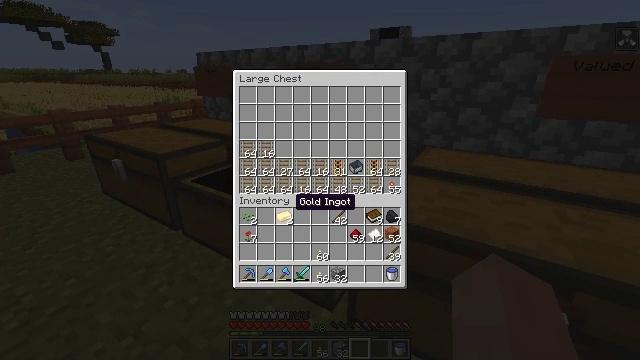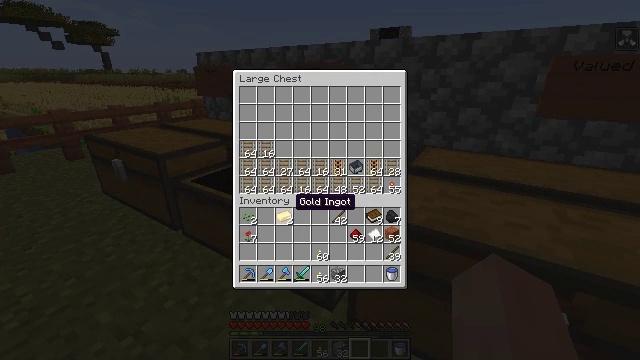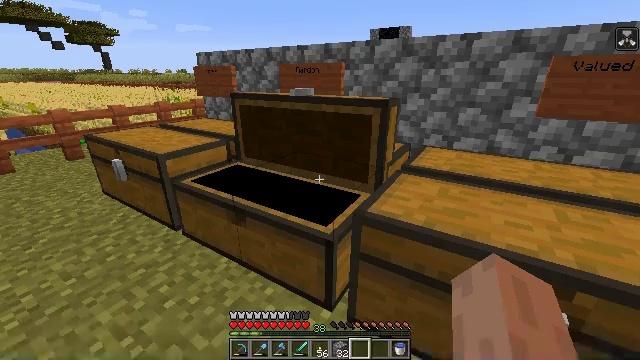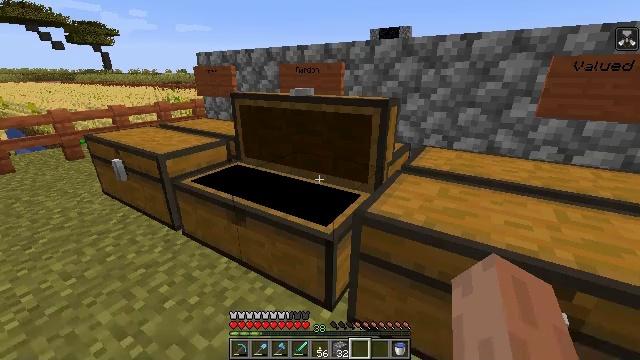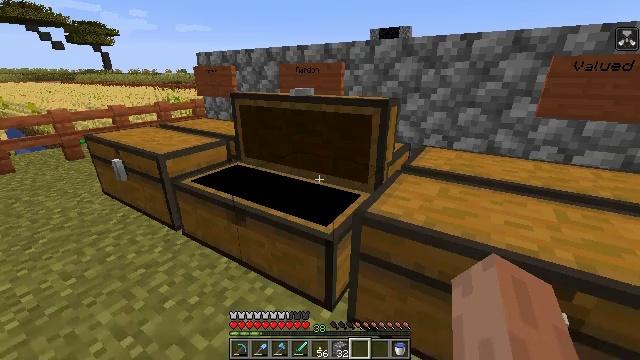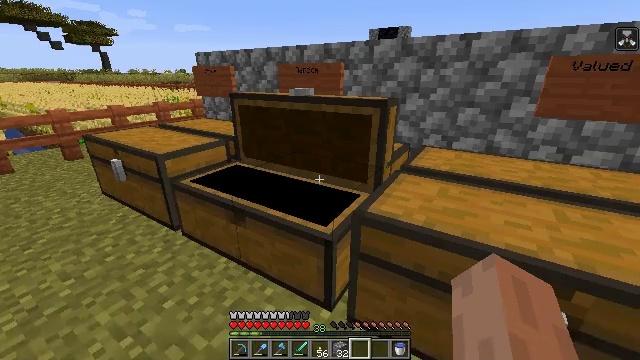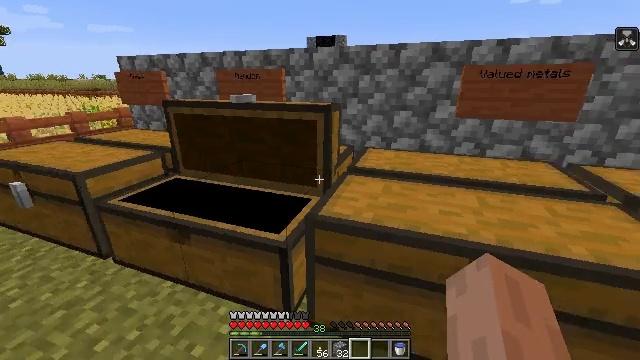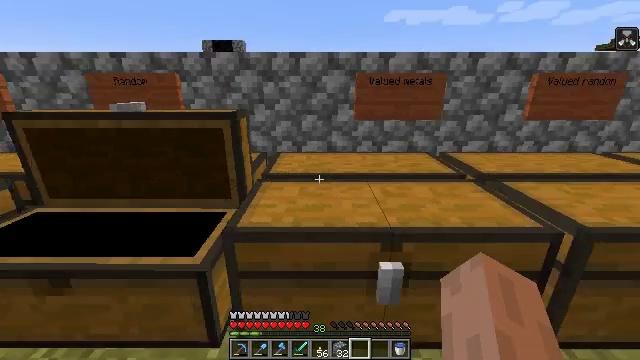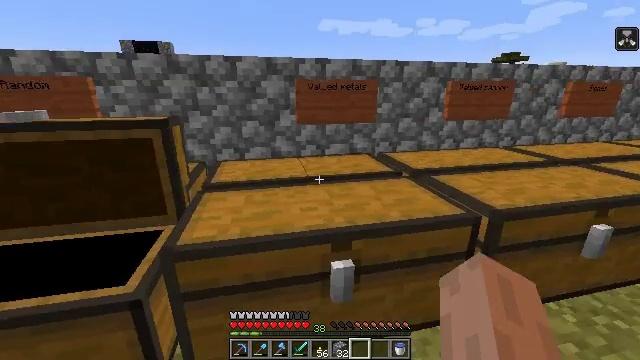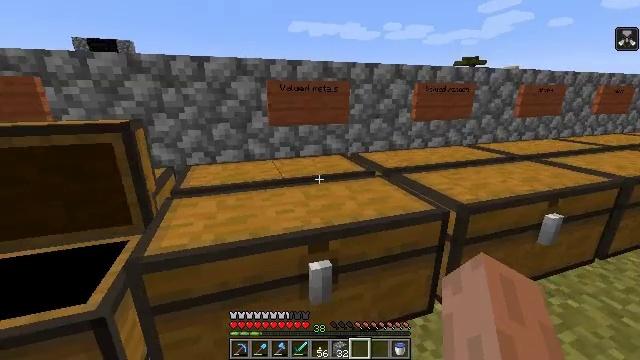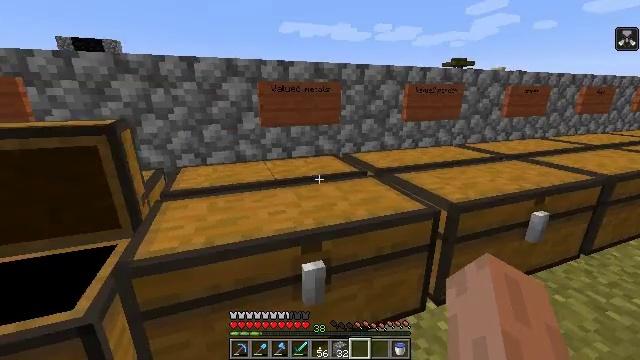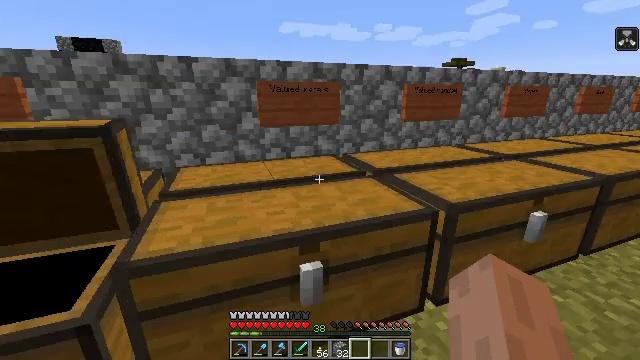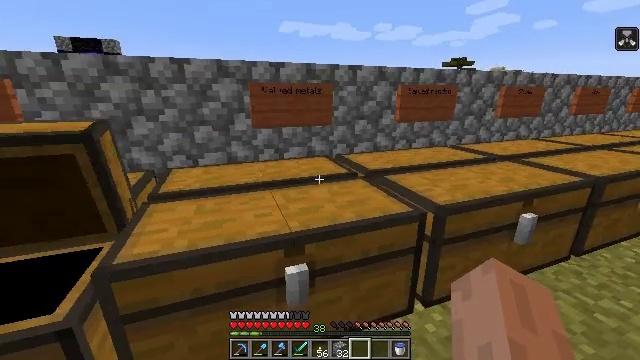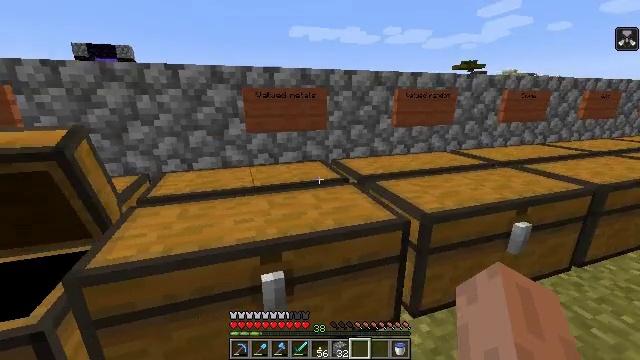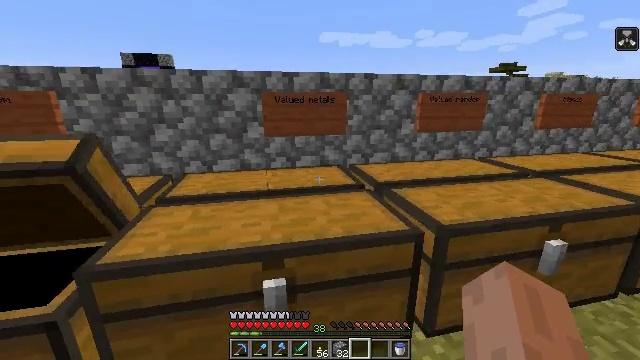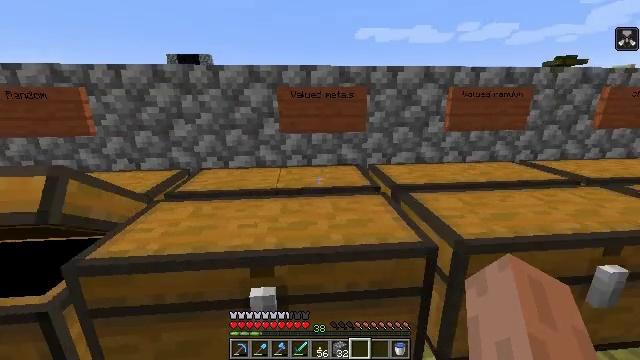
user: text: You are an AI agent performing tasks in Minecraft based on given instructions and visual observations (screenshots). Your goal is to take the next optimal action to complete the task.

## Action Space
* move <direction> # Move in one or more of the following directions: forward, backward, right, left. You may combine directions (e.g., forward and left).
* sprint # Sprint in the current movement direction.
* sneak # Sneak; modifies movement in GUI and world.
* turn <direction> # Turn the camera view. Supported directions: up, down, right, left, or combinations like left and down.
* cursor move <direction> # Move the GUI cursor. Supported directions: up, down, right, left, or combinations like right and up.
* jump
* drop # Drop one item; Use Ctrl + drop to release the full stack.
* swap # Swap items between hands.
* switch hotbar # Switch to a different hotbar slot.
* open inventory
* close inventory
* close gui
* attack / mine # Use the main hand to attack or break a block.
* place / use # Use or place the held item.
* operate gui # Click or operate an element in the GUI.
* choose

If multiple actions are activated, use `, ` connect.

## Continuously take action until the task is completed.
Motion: motion action
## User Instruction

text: Drop wheat seeds.
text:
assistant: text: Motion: no_op
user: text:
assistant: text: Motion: no_op
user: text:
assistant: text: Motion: close gui
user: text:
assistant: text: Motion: no_op
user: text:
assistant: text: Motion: no_op
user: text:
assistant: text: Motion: turn right and up
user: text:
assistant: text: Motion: turn right and up
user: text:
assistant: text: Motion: turn right and up
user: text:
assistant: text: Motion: turn right
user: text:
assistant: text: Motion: turn right
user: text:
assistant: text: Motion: move right
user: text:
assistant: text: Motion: move right
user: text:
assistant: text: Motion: move forward and move right, turn left
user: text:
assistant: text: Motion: move forward and move right, turn left
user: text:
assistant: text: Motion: move forward, turn left
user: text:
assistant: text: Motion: move forward, turn left and down
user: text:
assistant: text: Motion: turn left
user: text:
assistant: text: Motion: turn left
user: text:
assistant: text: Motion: no_op
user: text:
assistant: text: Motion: use / place
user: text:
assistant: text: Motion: use / place
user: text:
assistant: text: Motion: use / place
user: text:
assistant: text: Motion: no_op
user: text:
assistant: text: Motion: no_op
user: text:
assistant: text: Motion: open gui
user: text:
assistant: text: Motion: no_op
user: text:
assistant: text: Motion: no_op
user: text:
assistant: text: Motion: cursor move left
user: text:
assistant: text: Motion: cursor move left
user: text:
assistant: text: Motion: no_op